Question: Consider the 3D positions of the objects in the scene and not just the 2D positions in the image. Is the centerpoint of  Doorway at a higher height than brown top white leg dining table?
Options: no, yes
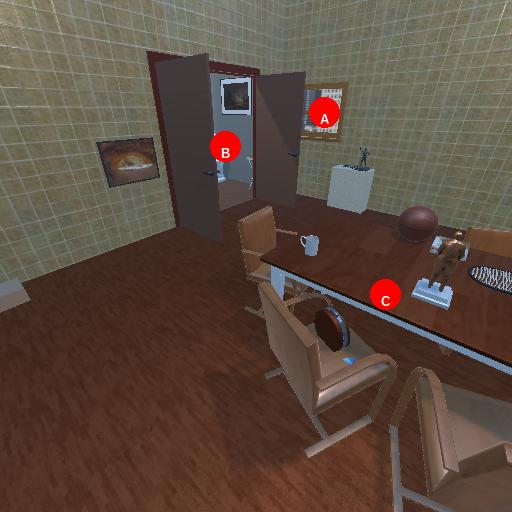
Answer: no